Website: apple
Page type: billing-address
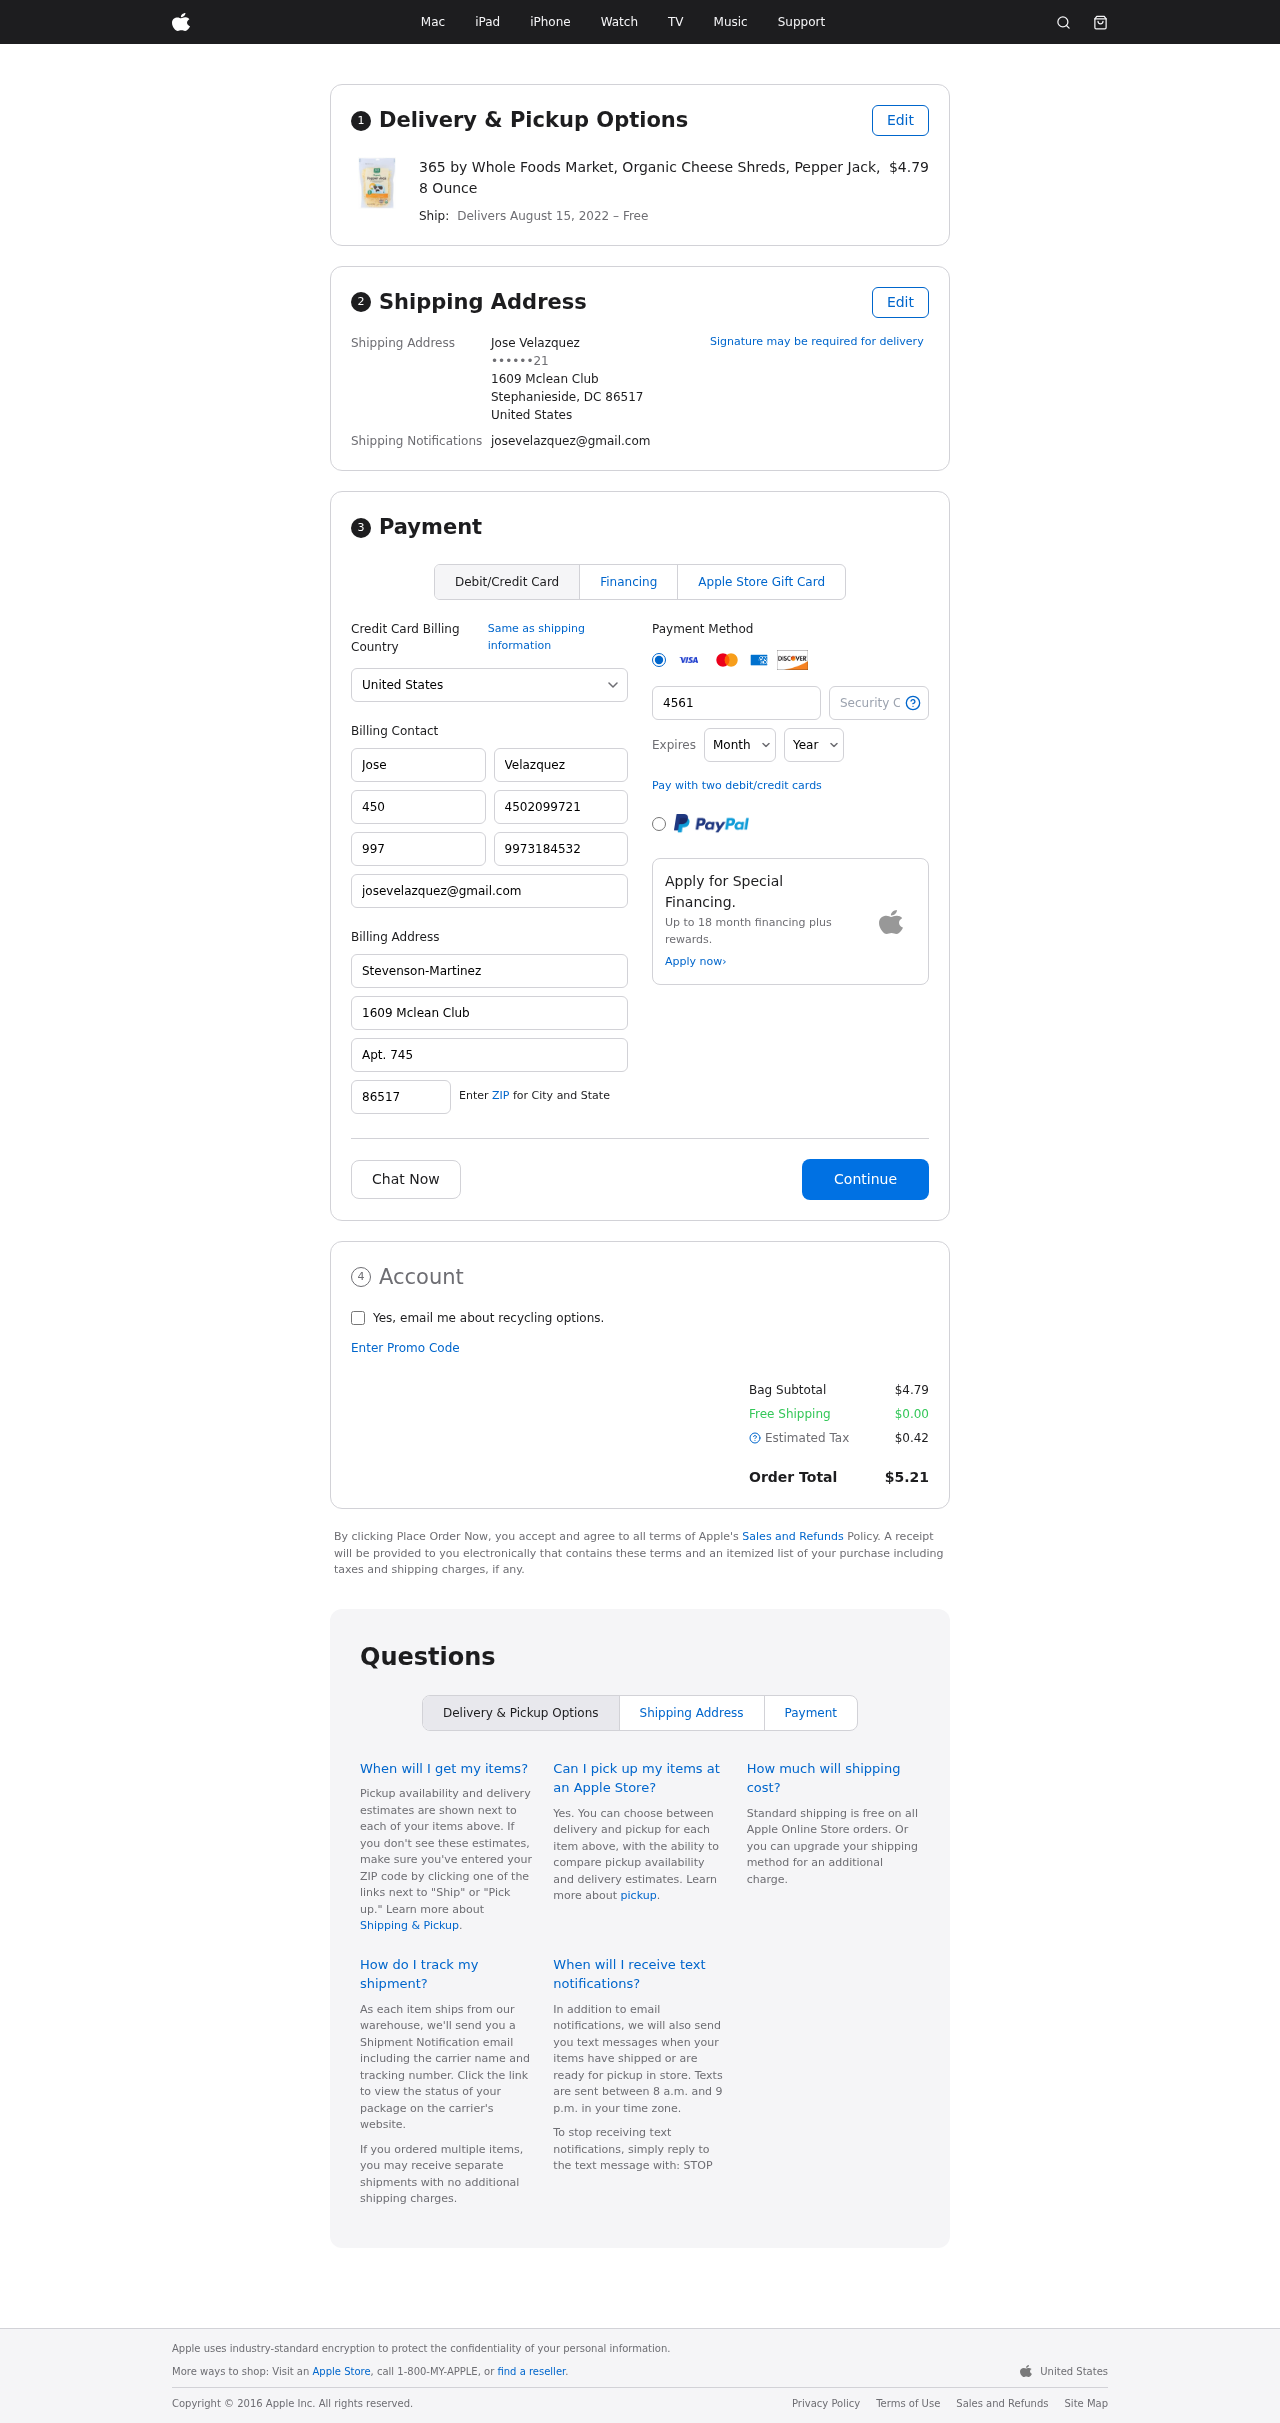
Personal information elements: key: PII_CARD_CVV
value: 449
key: PII_CARD_EXPIRY_MONTH
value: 01
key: PII_CARD_EXPIRY_YEAR
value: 27
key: PII_CARD_NUMBER
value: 4561 0653 7800 0976
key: PII_CITY_STATE_ZIP
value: Stephanieside, DC 86517
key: PII_COUNTRY
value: United States
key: PII_EMAIL
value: josevelazquez@gmail.com
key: PII_FULLNAME
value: Jose Velazquez
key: PII_STREET
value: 1609 Mclean Club
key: PII_PHONE_MASKED
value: ••••••21
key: PII_BILLING_FIRSTNAME
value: Jose
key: PII_BILLING_LASTNAME
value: Velazquez
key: PII_BILLING_PHONE_AREA
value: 450
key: PII_BILLING_PHONE
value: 4502099721
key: PII_BILLING_PHONE_ALT_AREA
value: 997
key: PII_BILLING_PHONE_ALT
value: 9973184532
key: PII_BILLING_EMAIL
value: josevelazquez@gmail.com
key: PII_BILLING_COMPANY
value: Stevenson-Martinez
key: PII_BILLING_STREET
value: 1609 Mclean Club
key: PII_BILLING_STREET2
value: Apt. 745
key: PII_BILLING_POSTCODE
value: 86517
Product elements: key: PRODUCT1_NAME
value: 365 by Whole Foods Market, Organic Cheese Shreds, Pepper Jack, 8 Ounce
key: PRODUCT1_PRICE
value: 4.79
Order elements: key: ORDER_DELIVERY_DATE
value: August 15, 2022
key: ORDER_SUBTOTAL
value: $4.79
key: ORDER_SHIPPING_COST
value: $0.00
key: ORDER_TAX
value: $0.42
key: ORDER_TOTAL
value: $5.21